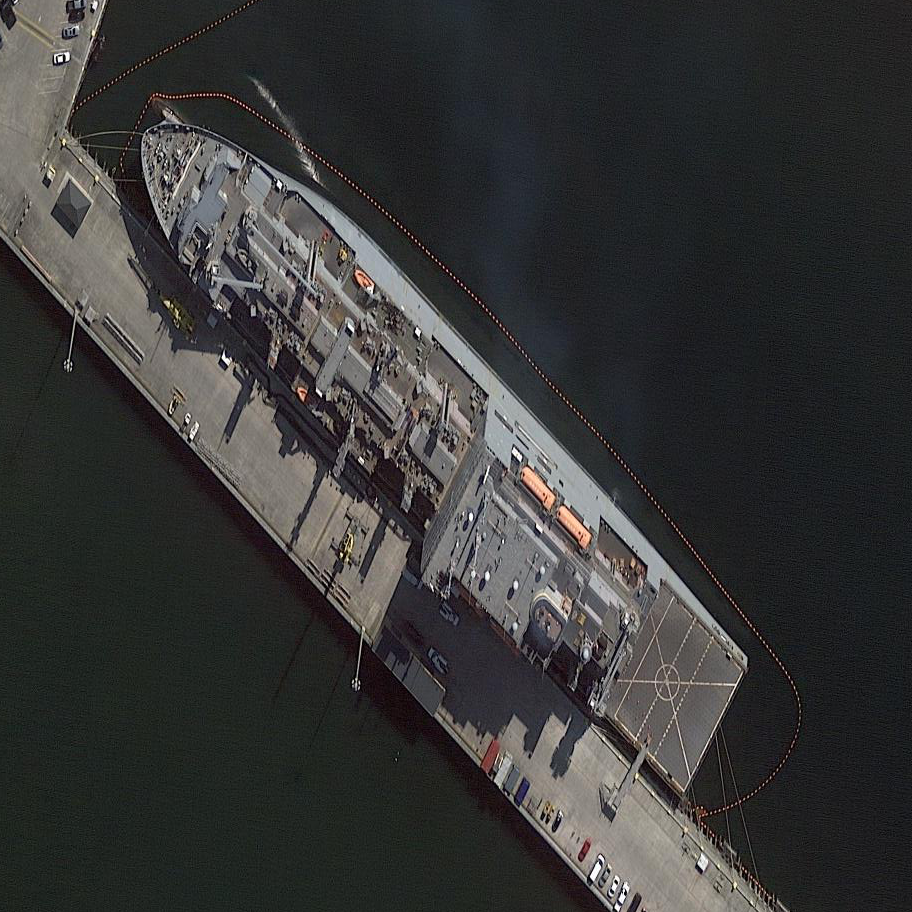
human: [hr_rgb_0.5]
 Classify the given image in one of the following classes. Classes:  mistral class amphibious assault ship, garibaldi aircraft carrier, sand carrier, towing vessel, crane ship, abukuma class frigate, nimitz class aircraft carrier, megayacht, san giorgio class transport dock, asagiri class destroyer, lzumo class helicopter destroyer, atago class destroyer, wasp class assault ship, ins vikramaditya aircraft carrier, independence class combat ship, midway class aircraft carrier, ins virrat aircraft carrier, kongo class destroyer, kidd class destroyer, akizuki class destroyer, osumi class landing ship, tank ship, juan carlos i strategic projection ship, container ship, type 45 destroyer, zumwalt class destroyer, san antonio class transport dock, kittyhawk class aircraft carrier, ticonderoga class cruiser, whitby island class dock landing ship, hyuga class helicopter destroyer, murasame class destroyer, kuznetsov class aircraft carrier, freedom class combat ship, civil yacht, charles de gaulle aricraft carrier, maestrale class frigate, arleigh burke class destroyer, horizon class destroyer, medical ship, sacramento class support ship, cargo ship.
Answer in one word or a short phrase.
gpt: Crane ship